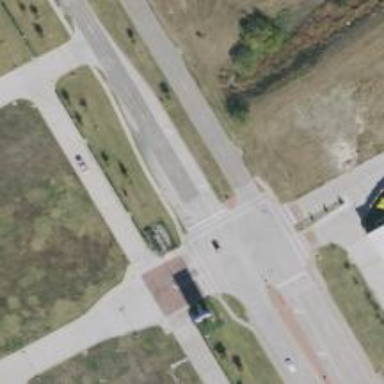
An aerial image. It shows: Marked crossing on footway.